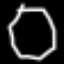
Label: octagon